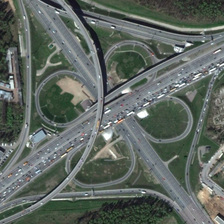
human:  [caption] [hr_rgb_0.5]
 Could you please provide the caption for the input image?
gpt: many green meadows and some green trees are near a viaduct with many cars .

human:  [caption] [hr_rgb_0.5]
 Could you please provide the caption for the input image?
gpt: many green meadows and some green trees are near a viaduct with many cars .

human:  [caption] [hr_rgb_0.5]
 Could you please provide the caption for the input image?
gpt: many green meadows and some green trees are near a viaduct with many cars .

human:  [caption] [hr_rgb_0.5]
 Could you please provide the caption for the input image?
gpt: many green meadows and some green trees are near a viaduct with many cars .

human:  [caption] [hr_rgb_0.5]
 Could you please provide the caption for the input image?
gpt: many green meadows and some green trees are near a viaduct with many cars .